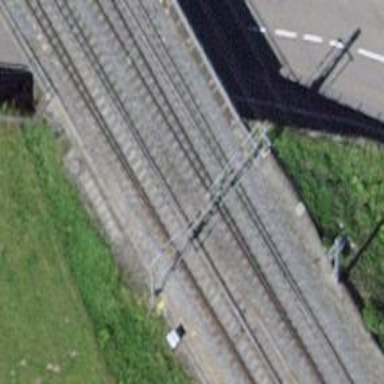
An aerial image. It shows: Single railway track with electrification through contact line.